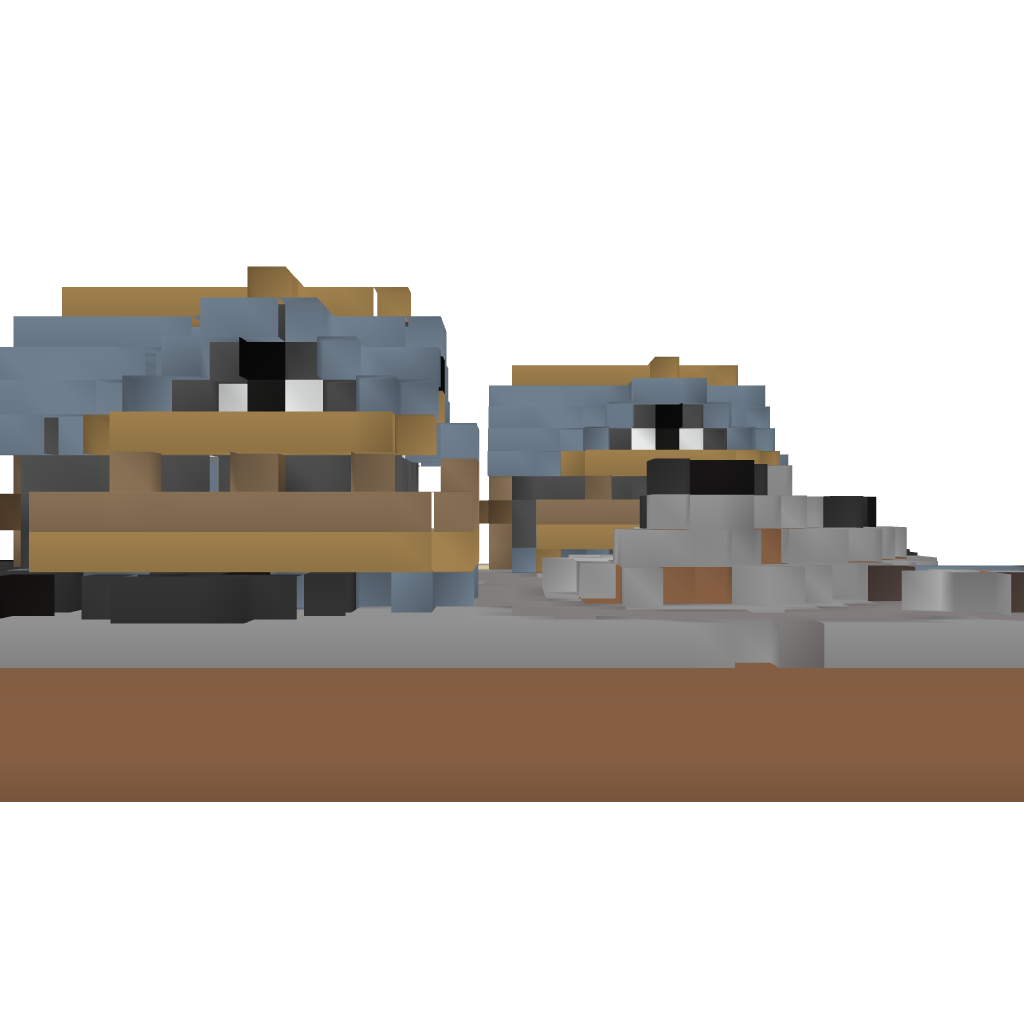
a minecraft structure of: Bungalow Oasis